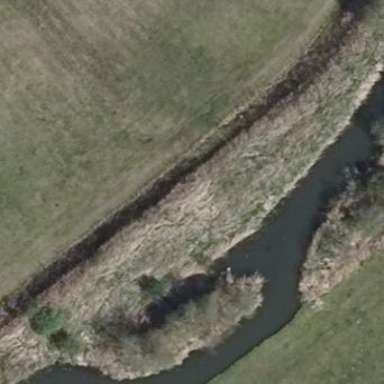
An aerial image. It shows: Oxbow water feature in natural setting.